Question: I'm attempting to pull out a page feed to RSS from Facebook, however each time I attempt to try it, I get an error back in the XML with the following :
'''
<![CDATA[
This feed URL is no longer valid. Visit this page to find the new URL, if you have access: &lt;a href=&quot;https://www.facebook.com/profile.php?id=<FB_ID>&quot;&gt;https://www.facebook.com/profile.php?id=<FB_ID>&lt;/a&gt;
]]>
'''
The URL I'm using is:
'''
https://www.facebook.com/feeds/page.php?id=<fb_id>&format=rss20&access_token=<my_page_token>
'''
I don't have an age restriction set nor a country restriction:

Further, I've tried it with and without my access token.
As noted in the comments below, the JSON URL is indeed working:
'''
https://graph.facebook.com/<page_name>/feed&https://www.facebook.com/<page_name>/ feed?access_token=<token>
'''
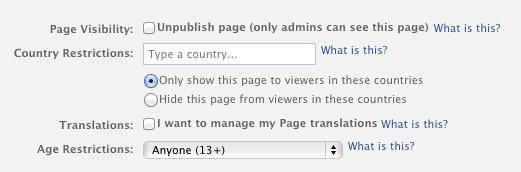
Answer: I got with the same problem. After looking for a solution I found that FB silently killed public RSS support. (see <URL>
I understood that I needed to call the API myself and construct the feed (I also need the feed to be parsed by a WP plugin and other stuff.
So, first of all get an API key (also called app id) and download the PHP Facebook SDK.
Then download the <URL> PHP class. It will generate all the required headers and xml for you.
Your php script will be like this:
'''
require('lib/facebook.php'); // require your facebook php sdk
include("feed_generator/FeedWriter.php"); // include the feed generator feedwriter file
$fb = new facebook(array(
'appId' => 'YOUR_APP_ID', // get this info from the facebook developers page
'secret'=> 'YOUR_SECRET_KEY' // by registering an app
));
$response = $fb->api('/spreetable/feed','GET'); // replace "spreetable" with your fb page name or username
// create the feedwriter object (we're using ATOM but there're other options like rss, etc)
$feed = new FeedWriter(ATOM);
$feed->setTitle('Spree Table'); // set your title
$feed->setLink('http://spreetable.com/facebook/feed.php'); // set the url to the feed page you're generating
$feed->setChannelElement('updated', date(DATE_ATOM , time()));
$feed->setChannelElement('author', array('name'=>'Spree Table')); // set the author name
// iterate through the facebook response to add items to the feed
foreach($response['data'] as $entry){
if(isset($entry["message"])){
$item = $feed->createNewItem();
$item->setTitle($entry["from"]["name"]);
$item->setDate($entry["updated_time"]);
$item->setDescription($entry["message"]);
if(isset($entry["link"]))
$item->setLink(htmlentities($entry["link"]));
$feed->addItem($item);
}
}
// that's it... don't echo anything else, just call this method
$feed->genarateFeed();
'''
Note from the future (2013-07-09): Don't listen to my answer anymore. It's old. Facebook has a new API with new features on its query language so don't bother pulling feeds. Try to use their API in a more fun, intelligent way :)